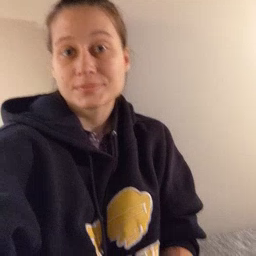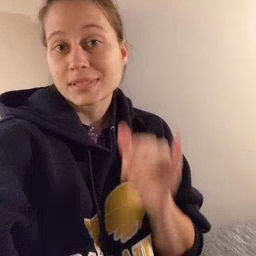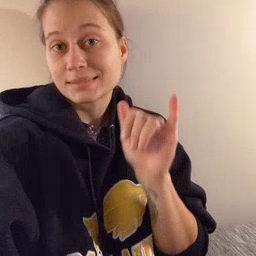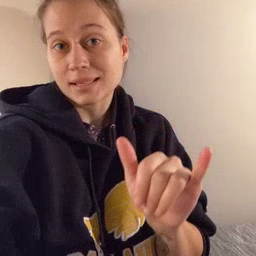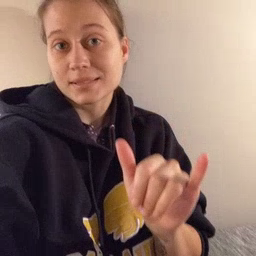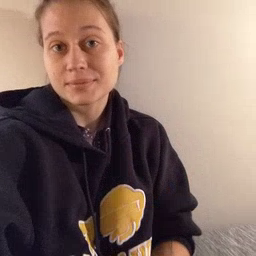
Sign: stay